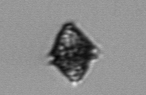
Label: Kryptoperidinium_triquetrum